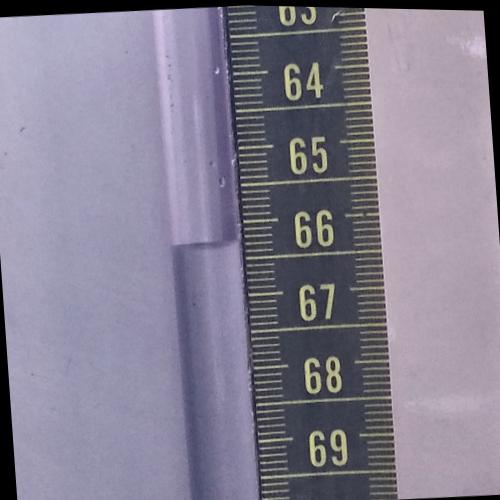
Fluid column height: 66.3 cm